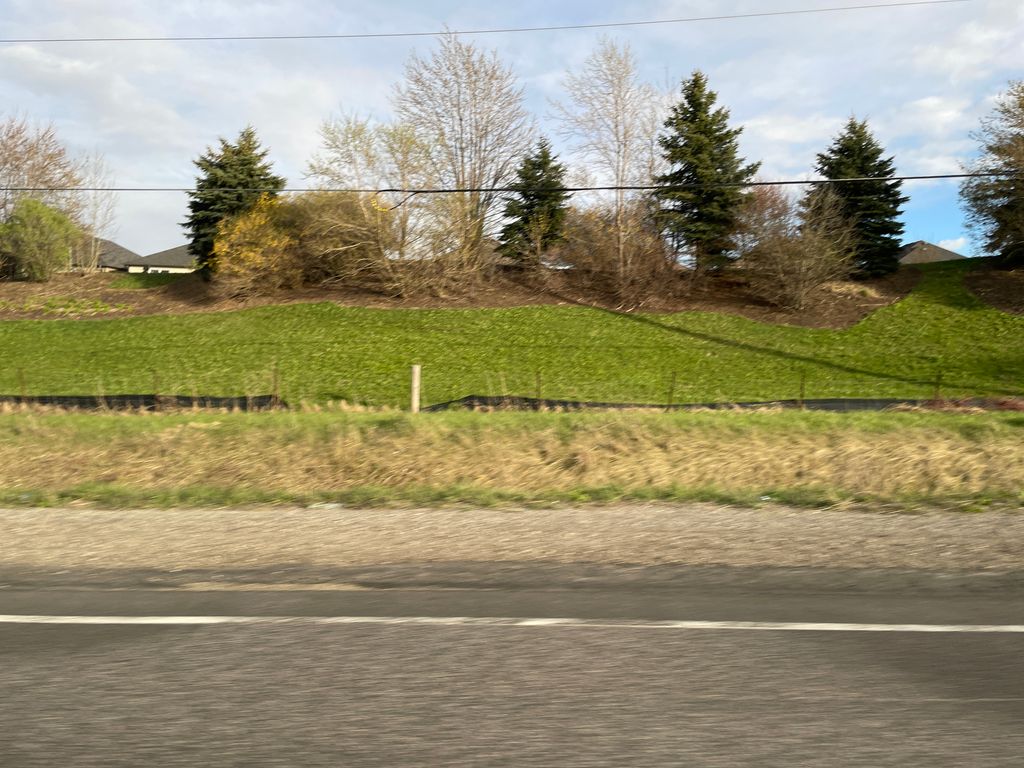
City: kitchener-waterloo